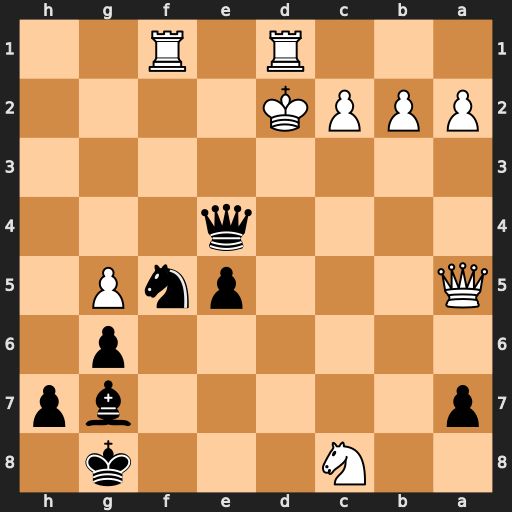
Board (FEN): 2N3k1/p5bp/6p1/Q3pnP1/4q3/8/PPPK4/3R1R2
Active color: b
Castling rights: -
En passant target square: -
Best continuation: Qe3#